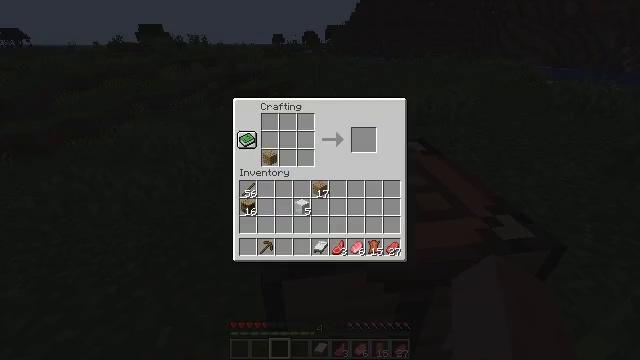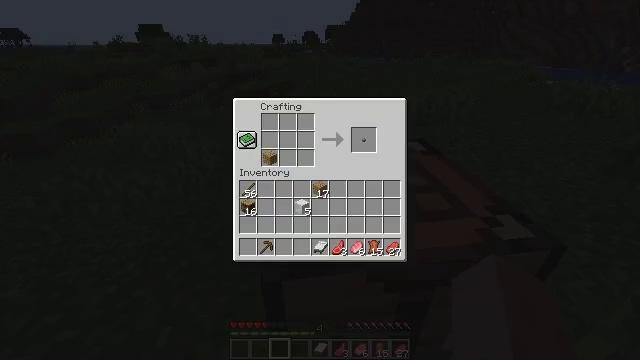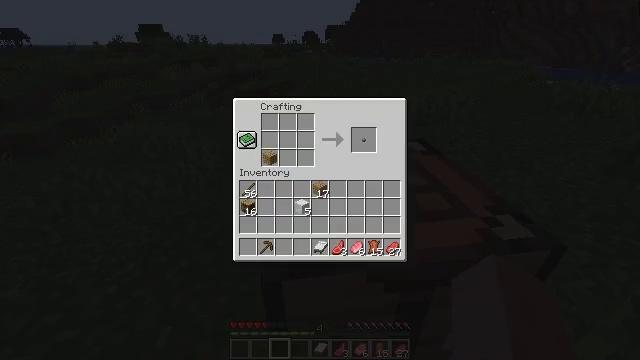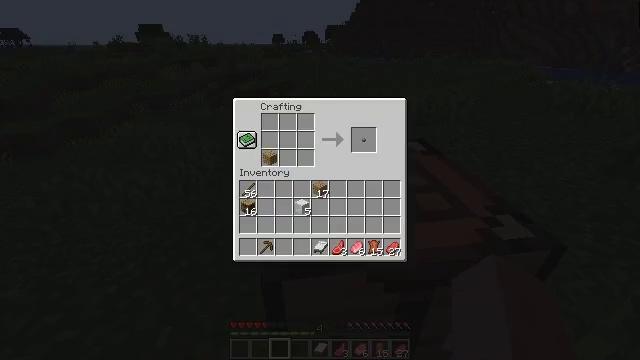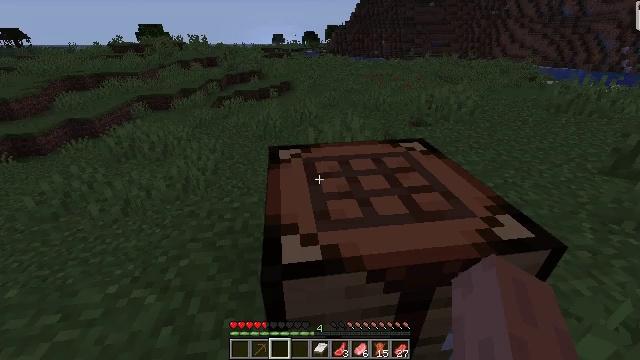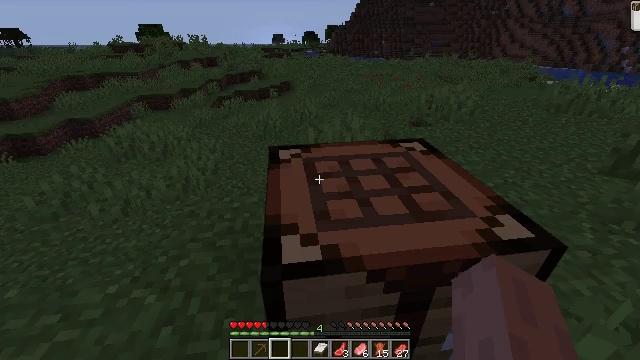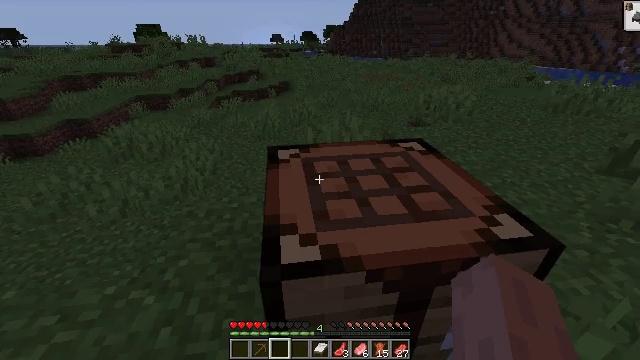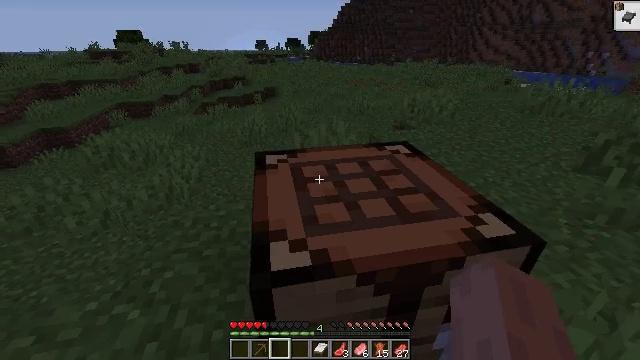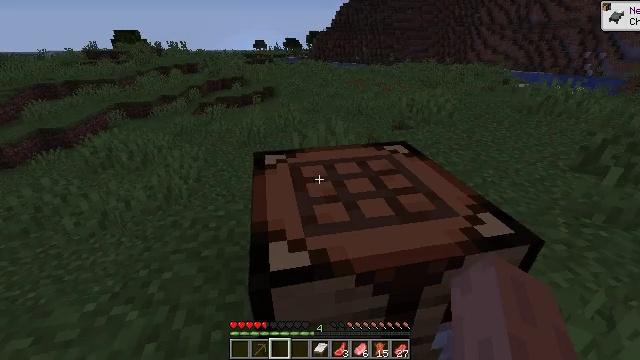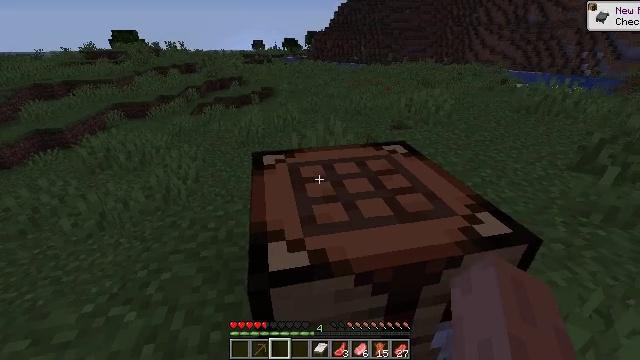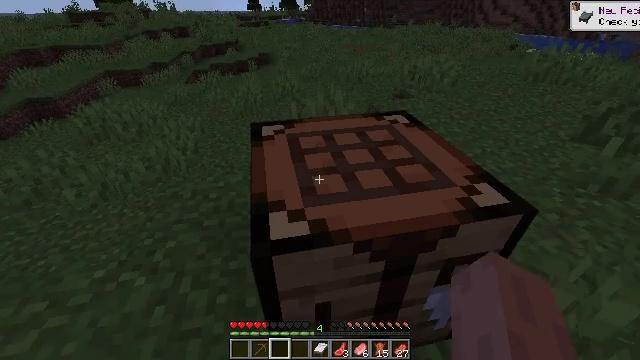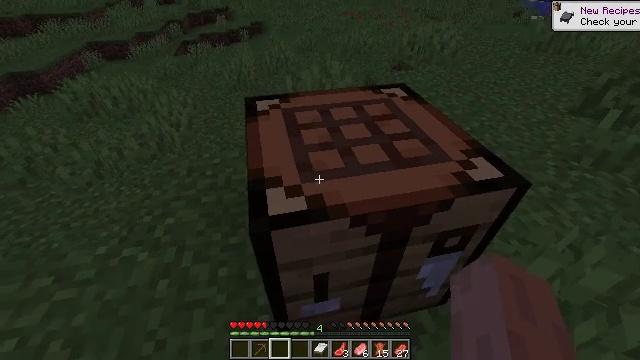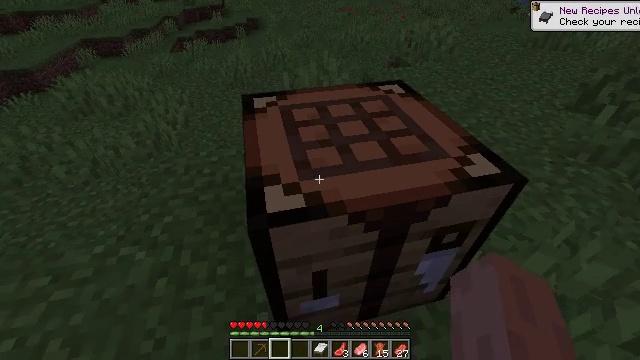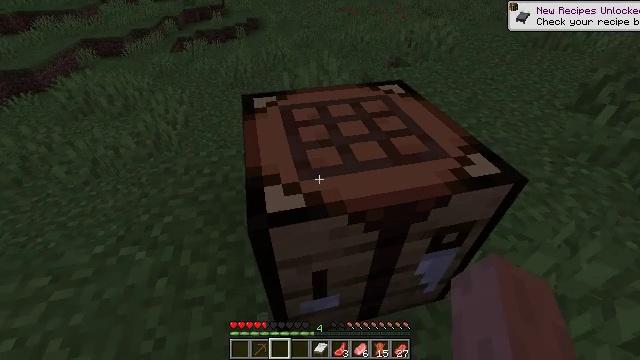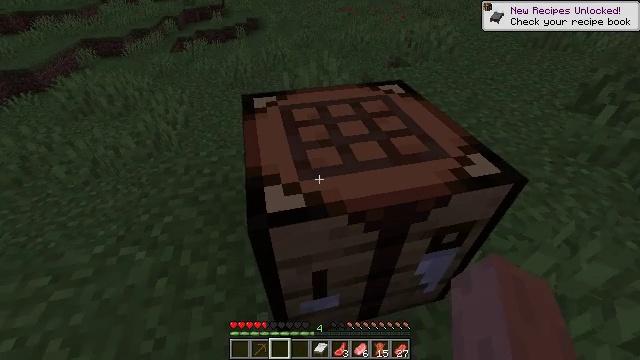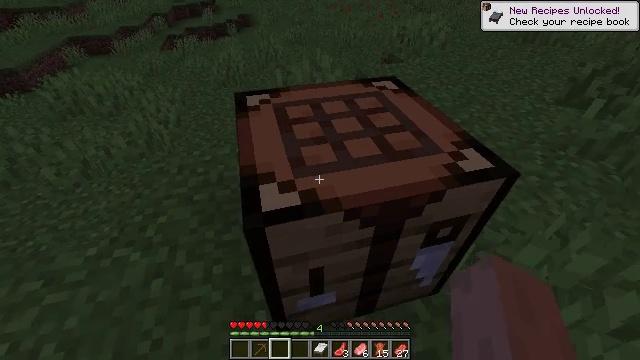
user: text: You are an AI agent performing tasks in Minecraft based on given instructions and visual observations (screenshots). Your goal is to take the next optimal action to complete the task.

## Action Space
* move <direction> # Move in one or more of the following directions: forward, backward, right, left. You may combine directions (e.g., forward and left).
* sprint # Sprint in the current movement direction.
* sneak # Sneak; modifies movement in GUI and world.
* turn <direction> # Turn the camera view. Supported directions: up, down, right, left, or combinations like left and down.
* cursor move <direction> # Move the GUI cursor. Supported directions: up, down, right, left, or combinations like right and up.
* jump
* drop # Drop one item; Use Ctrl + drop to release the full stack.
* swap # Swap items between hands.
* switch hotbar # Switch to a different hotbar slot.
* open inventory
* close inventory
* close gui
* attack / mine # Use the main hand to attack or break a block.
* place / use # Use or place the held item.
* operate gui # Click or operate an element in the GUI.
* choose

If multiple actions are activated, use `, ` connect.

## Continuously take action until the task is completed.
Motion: motion action
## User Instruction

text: Mine block crafting table.
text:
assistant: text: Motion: sneak, open gui
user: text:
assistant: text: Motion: sneak
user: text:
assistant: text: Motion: sneak
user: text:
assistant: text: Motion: no_op
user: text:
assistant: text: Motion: close gui
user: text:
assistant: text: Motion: open inventory
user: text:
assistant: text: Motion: turn right and up
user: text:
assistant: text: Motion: no_op
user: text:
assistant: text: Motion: no_op
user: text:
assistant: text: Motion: turn down
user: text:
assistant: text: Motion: turn down
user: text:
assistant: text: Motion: no_op
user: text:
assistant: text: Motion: no_op
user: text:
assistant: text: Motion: no_op
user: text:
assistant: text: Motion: turn right
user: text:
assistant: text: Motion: no_op
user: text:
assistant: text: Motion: no_op
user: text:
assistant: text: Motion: no_op
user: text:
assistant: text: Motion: turn right and up
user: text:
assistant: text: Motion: turn up
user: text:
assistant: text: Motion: turn right and up
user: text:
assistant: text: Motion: no_op
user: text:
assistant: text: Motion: turn down, attack / mine
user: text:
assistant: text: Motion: turn down, attack / mine
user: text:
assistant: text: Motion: attack / mine
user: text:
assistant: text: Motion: attack / mine
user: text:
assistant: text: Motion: attack / mine
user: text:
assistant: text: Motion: attack / mine
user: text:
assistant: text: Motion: attack / mine
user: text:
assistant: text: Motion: attack / mine